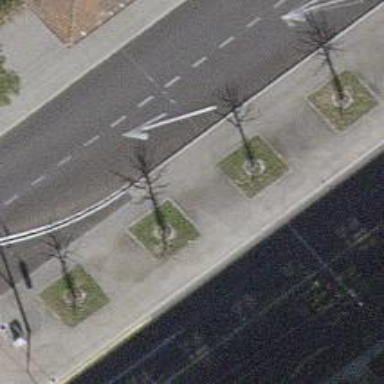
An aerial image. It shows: Beautiful avenue lined with deciduous broadleaved trees.